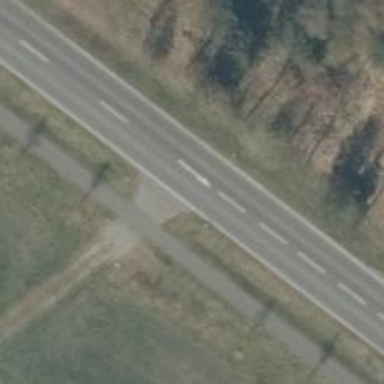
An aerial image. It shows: Asphalt road classified as primary highway.